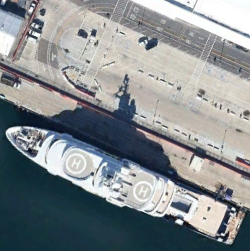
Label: civil